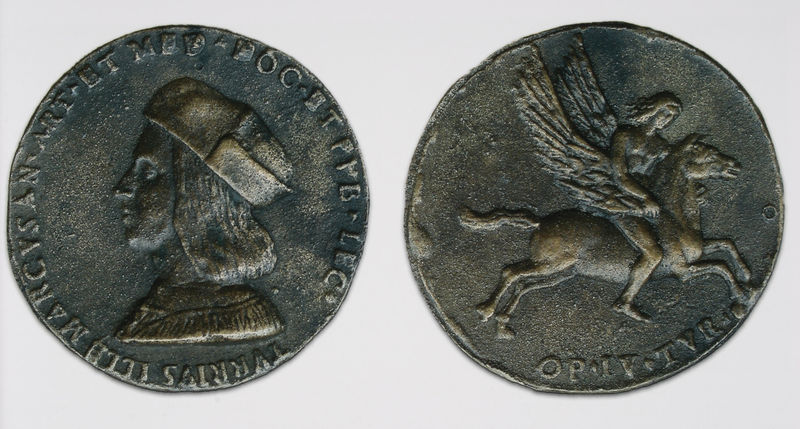
Titel: Marco Antonio della Torre
Künstler: Giulio della Torre
Standort: Mailand
Institution: Castello Sforzesco
Schlagwörter: akt, dunkel, flügel, kopf, mann, weiß, grün, frau, frisur, haar, hut, mund, nase, profil, schwarz, zeichen, hemd, jung, kappe, mütze, gesicht, kragen, mensch, bildnis, portrait, porträt, auge, figur, gold, haare, lange haare, adel, front, renaissance, fliegen, kreis, pferd, reiter, rund, engel, huf, hufe, reiten, reiterin, ritt, schweif, sprung, kopfbedeckung, relief, schrift, seitlich, ansicht, italien, zwei, hat, könig, hair, nose, old, inschrift, büste, two, metall, brown, bronze, revers, foto, antike, flug, geld, schweben, rückseite, hinten, kupfer, seite, fliegend, medallie, mythologie, rom, vorderseite, rückansicht, barett, jüngling, profile, seiten, antik, angel, greek, man, mythology, naked, roman, mittelalter, fabelwesen, greif, head, perseus, vorderansicht, metal, adelig, medaille, merkur, bote, geflügelt, mouth, tail, fly, flying, myth, pegasus, letter, wings, römisch, legende, prägung, münze, ancient, medici, rome, latein, vorne, inscription, wert, eye, coin, münzen, horse, lips, kolumbus, money, medal, brass, als, geflügeltes pferd, buschstaben, wing, heads, numismatik, words, avers, münzbildnis, pagasus, märchenwesen, pegasos, profl, reietr, coins, turius, fliegendes pferd, mkünzen, vorseite, 2, tails, antike münze, bellerophon, bellerofon, belerophon